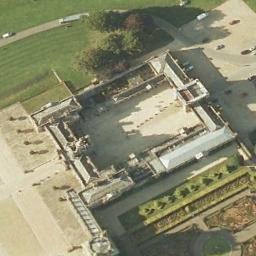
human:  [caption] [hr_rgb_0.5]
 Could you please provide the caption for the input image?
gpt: There are several cars beside the palace .

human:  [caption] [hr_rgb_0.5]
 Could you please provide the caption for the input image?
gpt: The white palace has a courtyard is surrounded by some clearings .

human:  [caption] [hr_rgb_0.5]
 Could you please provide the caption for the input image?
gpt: The palace is on the grass .

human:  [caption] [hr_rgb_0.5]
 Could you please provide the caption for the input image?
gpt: Most of the palaces' roofs are orange .

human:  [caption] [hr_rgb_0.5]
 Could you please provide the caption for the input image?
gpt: There are some green trees and a green meadow beside the palace .